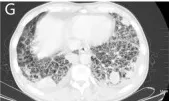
The chest CT of patient one. (E-H): chest CT showing the pneumonitis 74 days after afatinib therapy, the pneumonitis manifested subpleural reticular shadow, ground glass and consolidation, and beehives, distributed in both lower lobe of both lungs. CT: computed tomography.
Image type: radiology (ct)